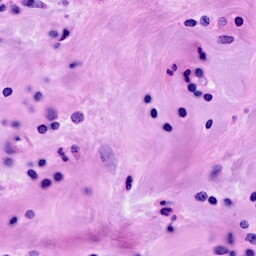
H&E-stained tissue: Breast